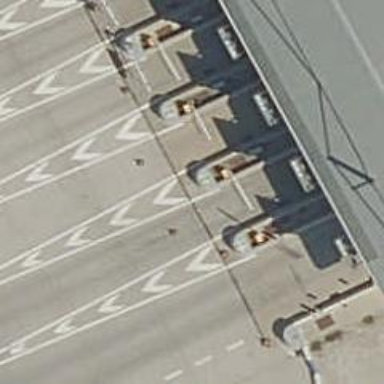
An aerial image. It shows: Toll booth.